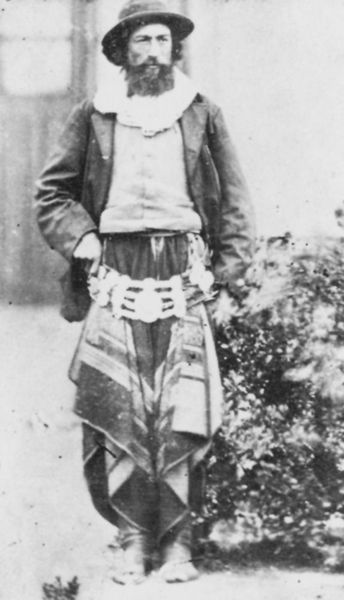
Titel: Cartes de visite mit Gaucho
Künstler: Argentinischer Photograph
Standort: New York
Institution: Sammlung Hack Hoffenberg
Schlagwörter: baum, fuß, hand, mann, weiß, fenster, grau, hintergrund, hut, kleid, mund, nase, schwarz, straße, tür, blick, blüten, gürtel, haus, schal, tuch, weg, muster, rock, bart, hemd, hose, jacke, arme, augen, bluse, kleidung, kragen, vollbart, bild, bildnis, herr, hände, portrait, porträt, strauch, busch, gebüsch, gehen, auge, gold, haare, mantel, decke, pflanze, frontal, bauern, füße, man, schuhe, russland, kette, dekor, verzierung, streifen, sandalen, revers, weste, foto, fotografie, photographie, barfuss, schwarzweiß, photo, tracht, taschen, barfus, plfanze, rasputin, hute, ganzfigru, gürtek, mann in rock mit breitem gürtel, gürteö, munze, imann, 18 jahrungdert